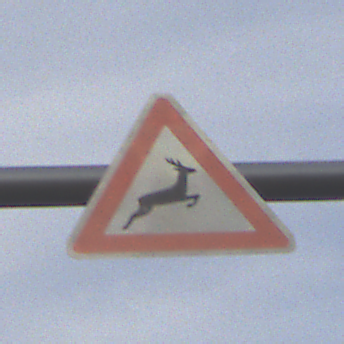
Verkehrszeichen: WildwechselLinks
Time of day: SunriseSunset
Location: Outdoor (Urban)
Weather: PartlyCloudy
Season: NotSpecified
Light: Natural